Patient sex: F
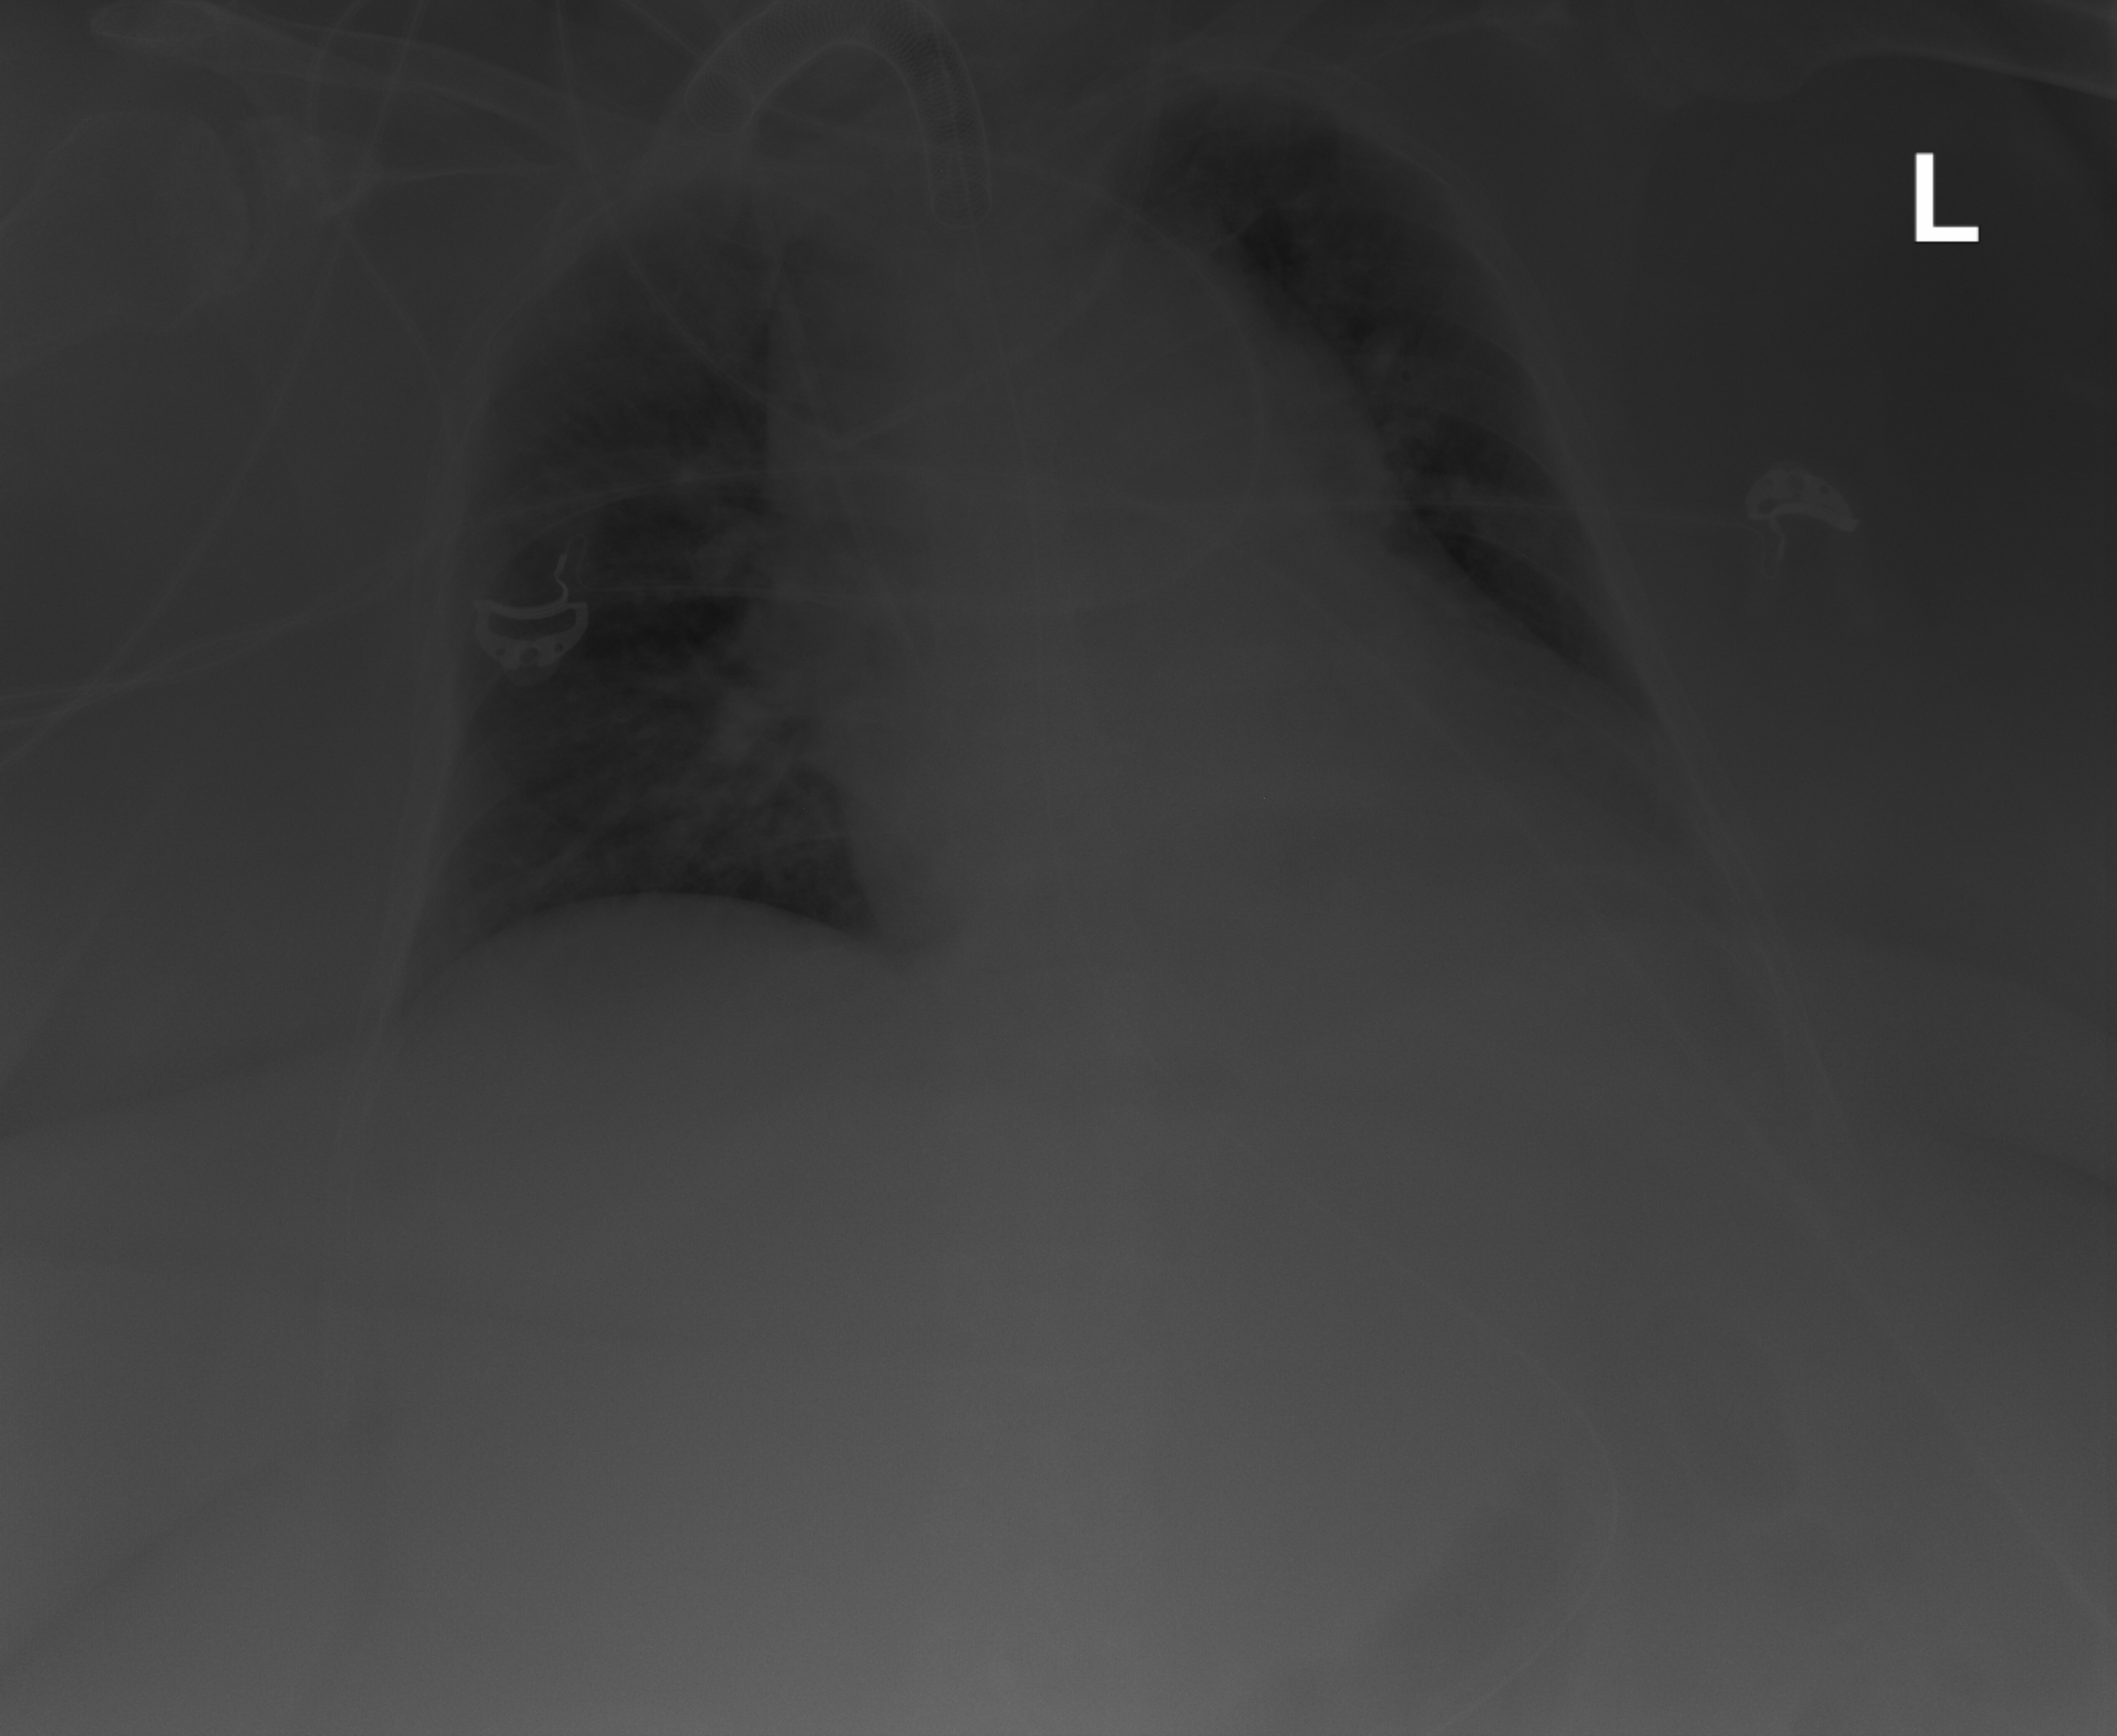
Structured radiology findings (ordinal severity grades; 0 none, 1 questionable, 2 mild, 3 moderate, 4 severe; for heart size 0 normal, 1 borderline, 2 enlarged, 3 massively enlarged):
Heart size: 2
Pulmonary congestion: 2
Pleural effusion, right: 0
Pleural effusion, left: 2
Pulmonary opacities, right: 2
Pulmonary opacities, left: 0
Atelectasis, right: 2
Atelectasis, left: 2